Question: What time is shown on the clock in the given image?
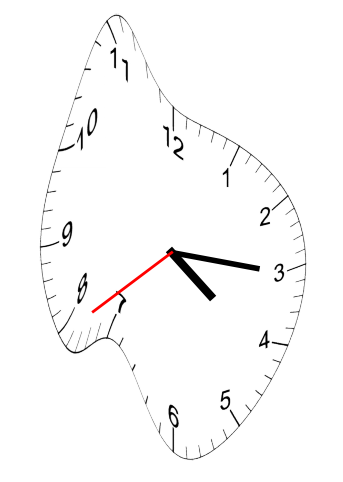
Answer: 04:15:39